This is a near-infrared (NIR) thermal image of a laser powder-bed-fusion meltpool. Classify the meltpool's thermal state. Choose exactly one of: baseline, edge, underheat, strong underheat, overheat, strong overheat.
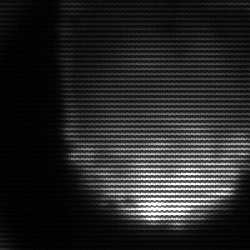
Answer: edge